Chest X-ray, PA view. Patient: 77 years old, sex F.
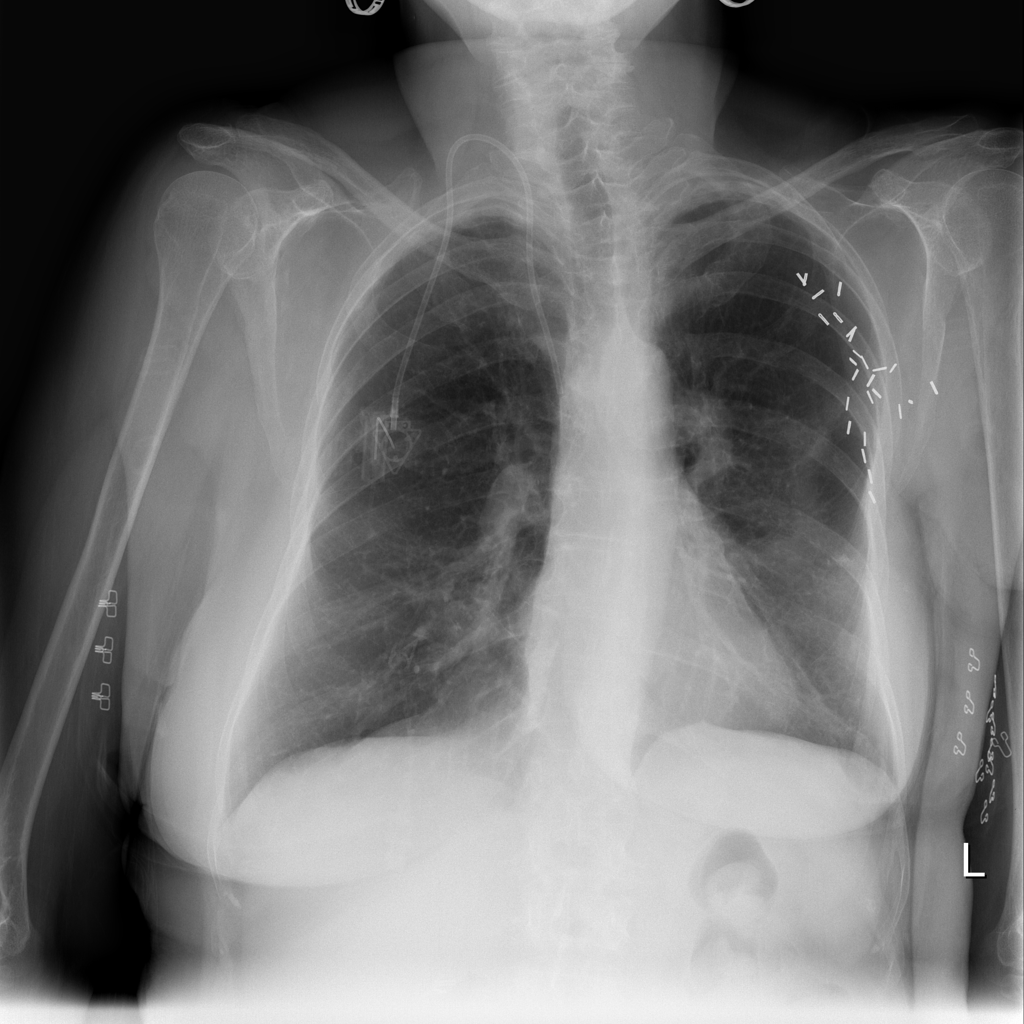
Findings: No Finding